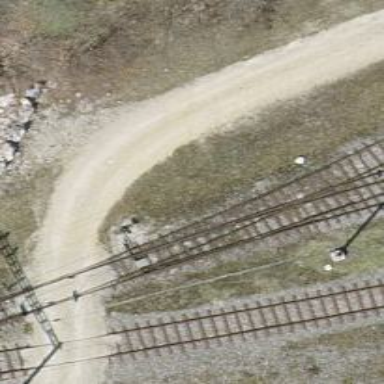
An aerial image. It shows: Railway switch.